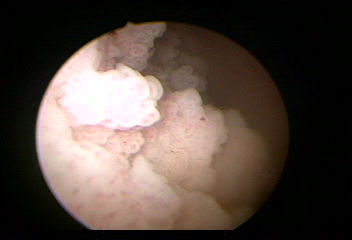
Modality: WLC
Class: Malignant
Subclass: HighGradePapillary
Lesion: L2
Stage: Ta
Morphology: Papillary
Bladder cancer association: Yes
Annotated structures: Tumor